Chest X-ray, PA view. Patient: 48 years old, sex M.
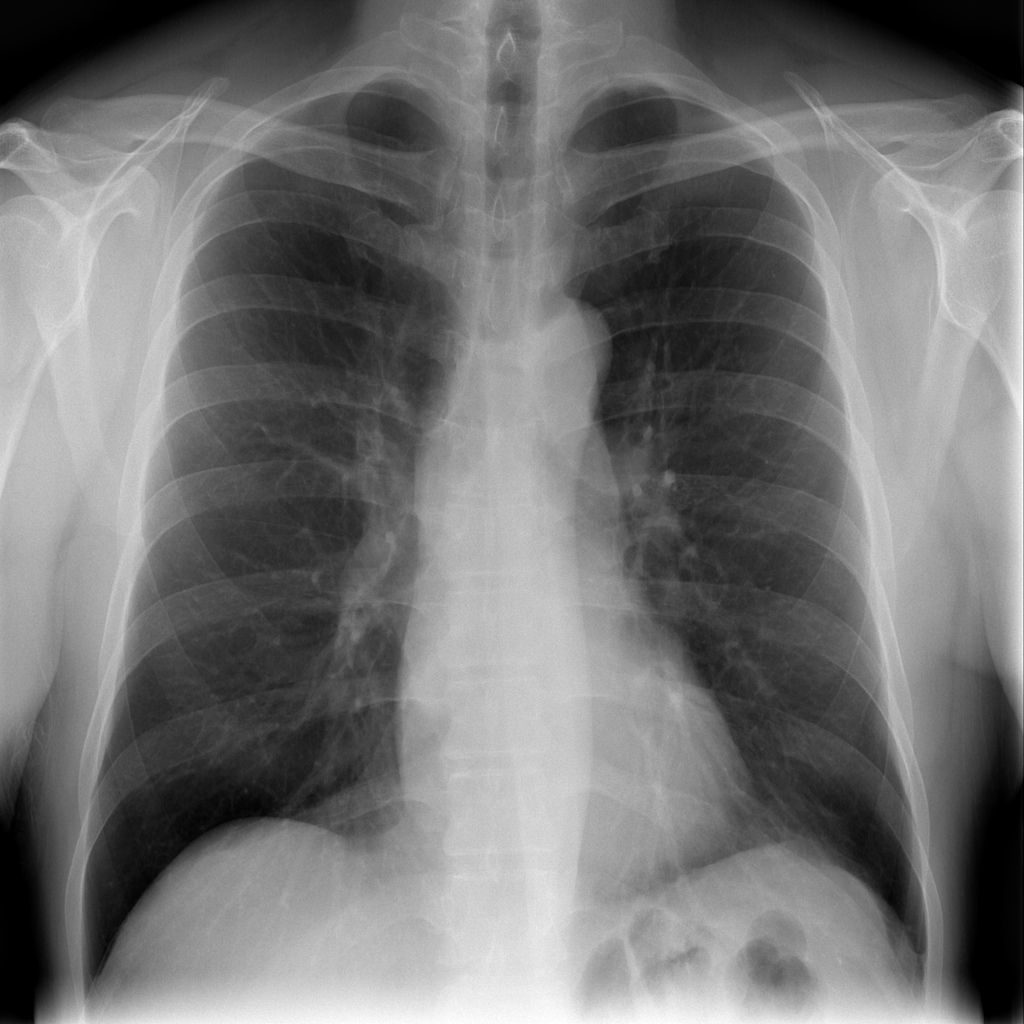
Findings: Infiltration